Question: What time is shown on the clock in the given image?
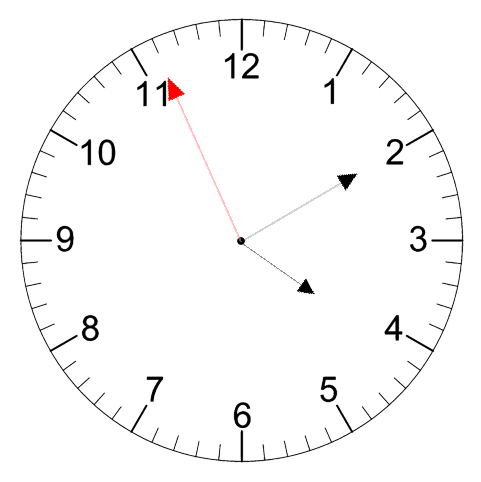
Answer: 04:09:56